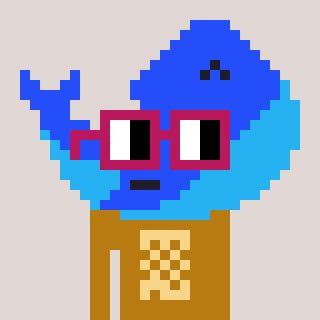
a pixel art character with square dark red glasses, a whale-shaped head and a gold-colored body on a warm background